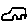
Label: car